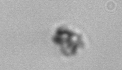
Label: detritus